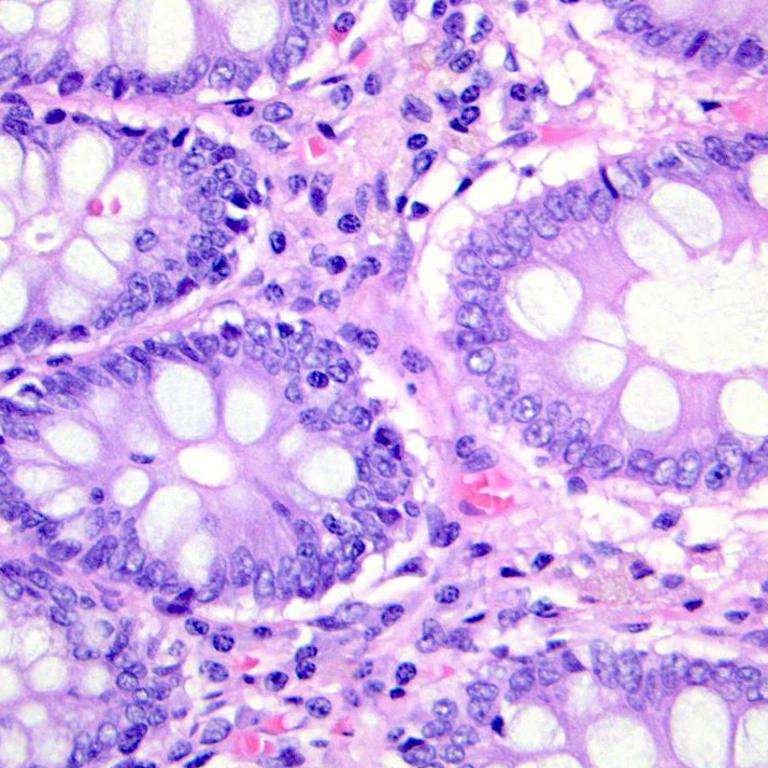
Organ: colon
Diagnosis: benign